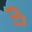
Label: 3